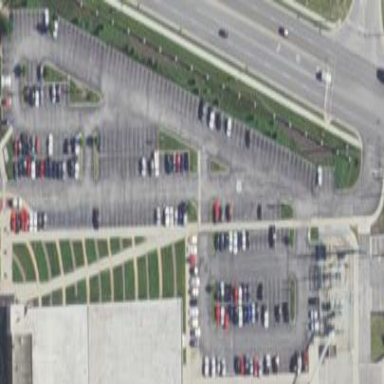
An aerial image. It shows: Parking area with concrete surface.